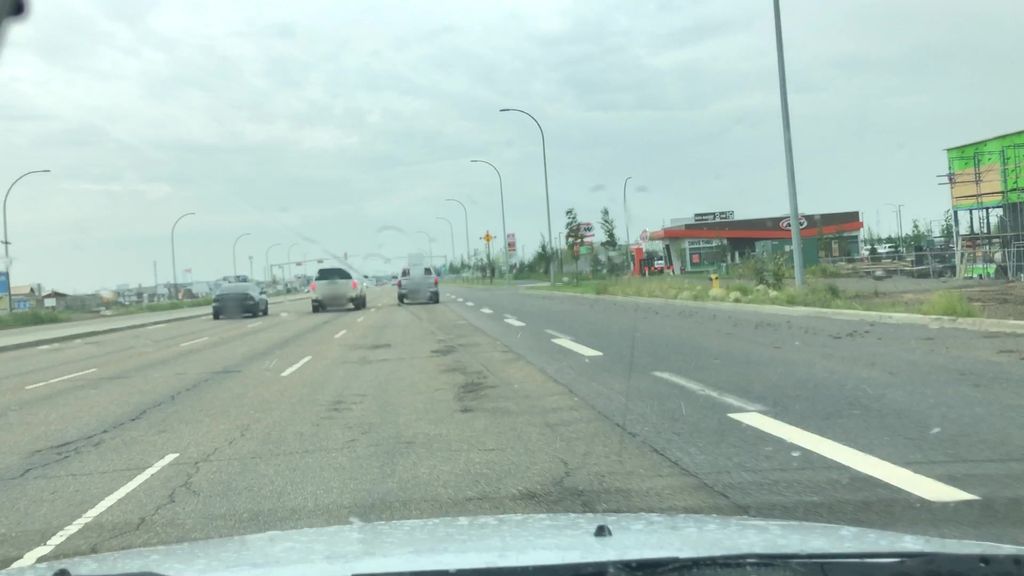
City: edmonton